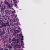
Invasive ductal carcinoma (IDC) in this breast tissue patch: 0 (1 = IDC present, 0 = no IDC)